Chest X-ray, AP view. Patient: 12 years old, sex F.
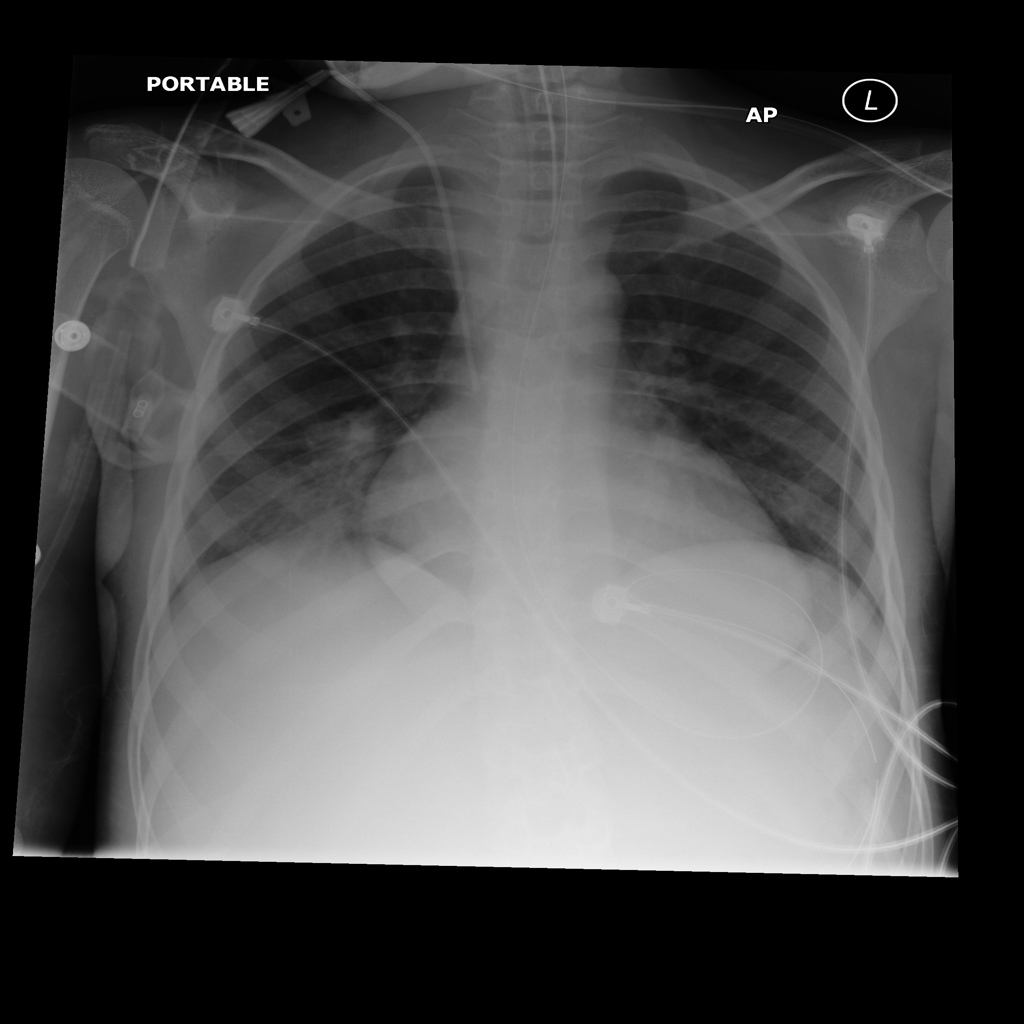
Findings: No Finding